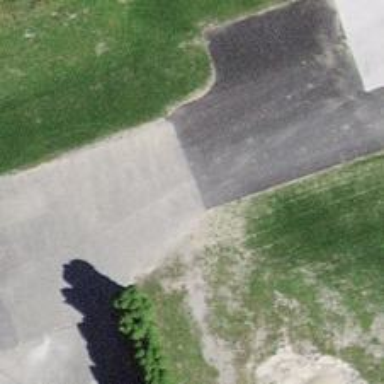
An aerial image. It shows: Compacted driveway used as service road.